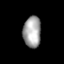
Tissue: lung
Cell type: Epithelial cells
Senescence score: 0.1974
Nuclear area (px): 546
Mean DAPI intensity: 163.156